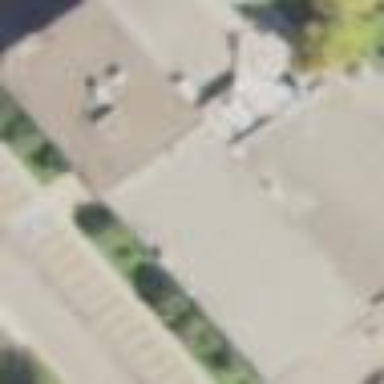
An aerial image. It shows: Office building with flat roof.